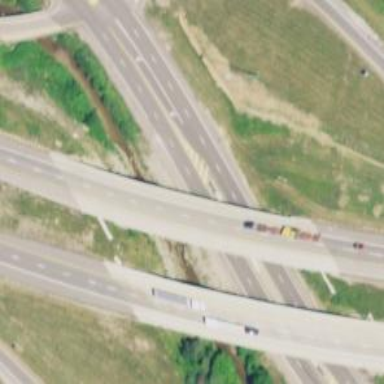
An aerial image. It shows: Bridge over motorway.